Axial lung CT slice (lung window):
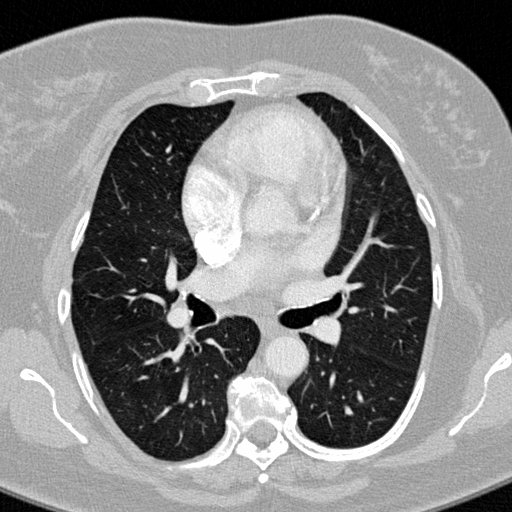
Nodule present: no